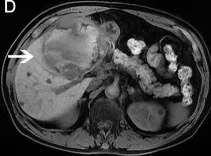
Abdominal magnetic resonance imaging (MRI)/computed tomography (CT) scans before and after apatinib therapy. Before apatinib treatment, a CT scan showed a mass with cystic and solid masses. T1-weighted image.
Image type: radiology (mri)